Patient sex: M
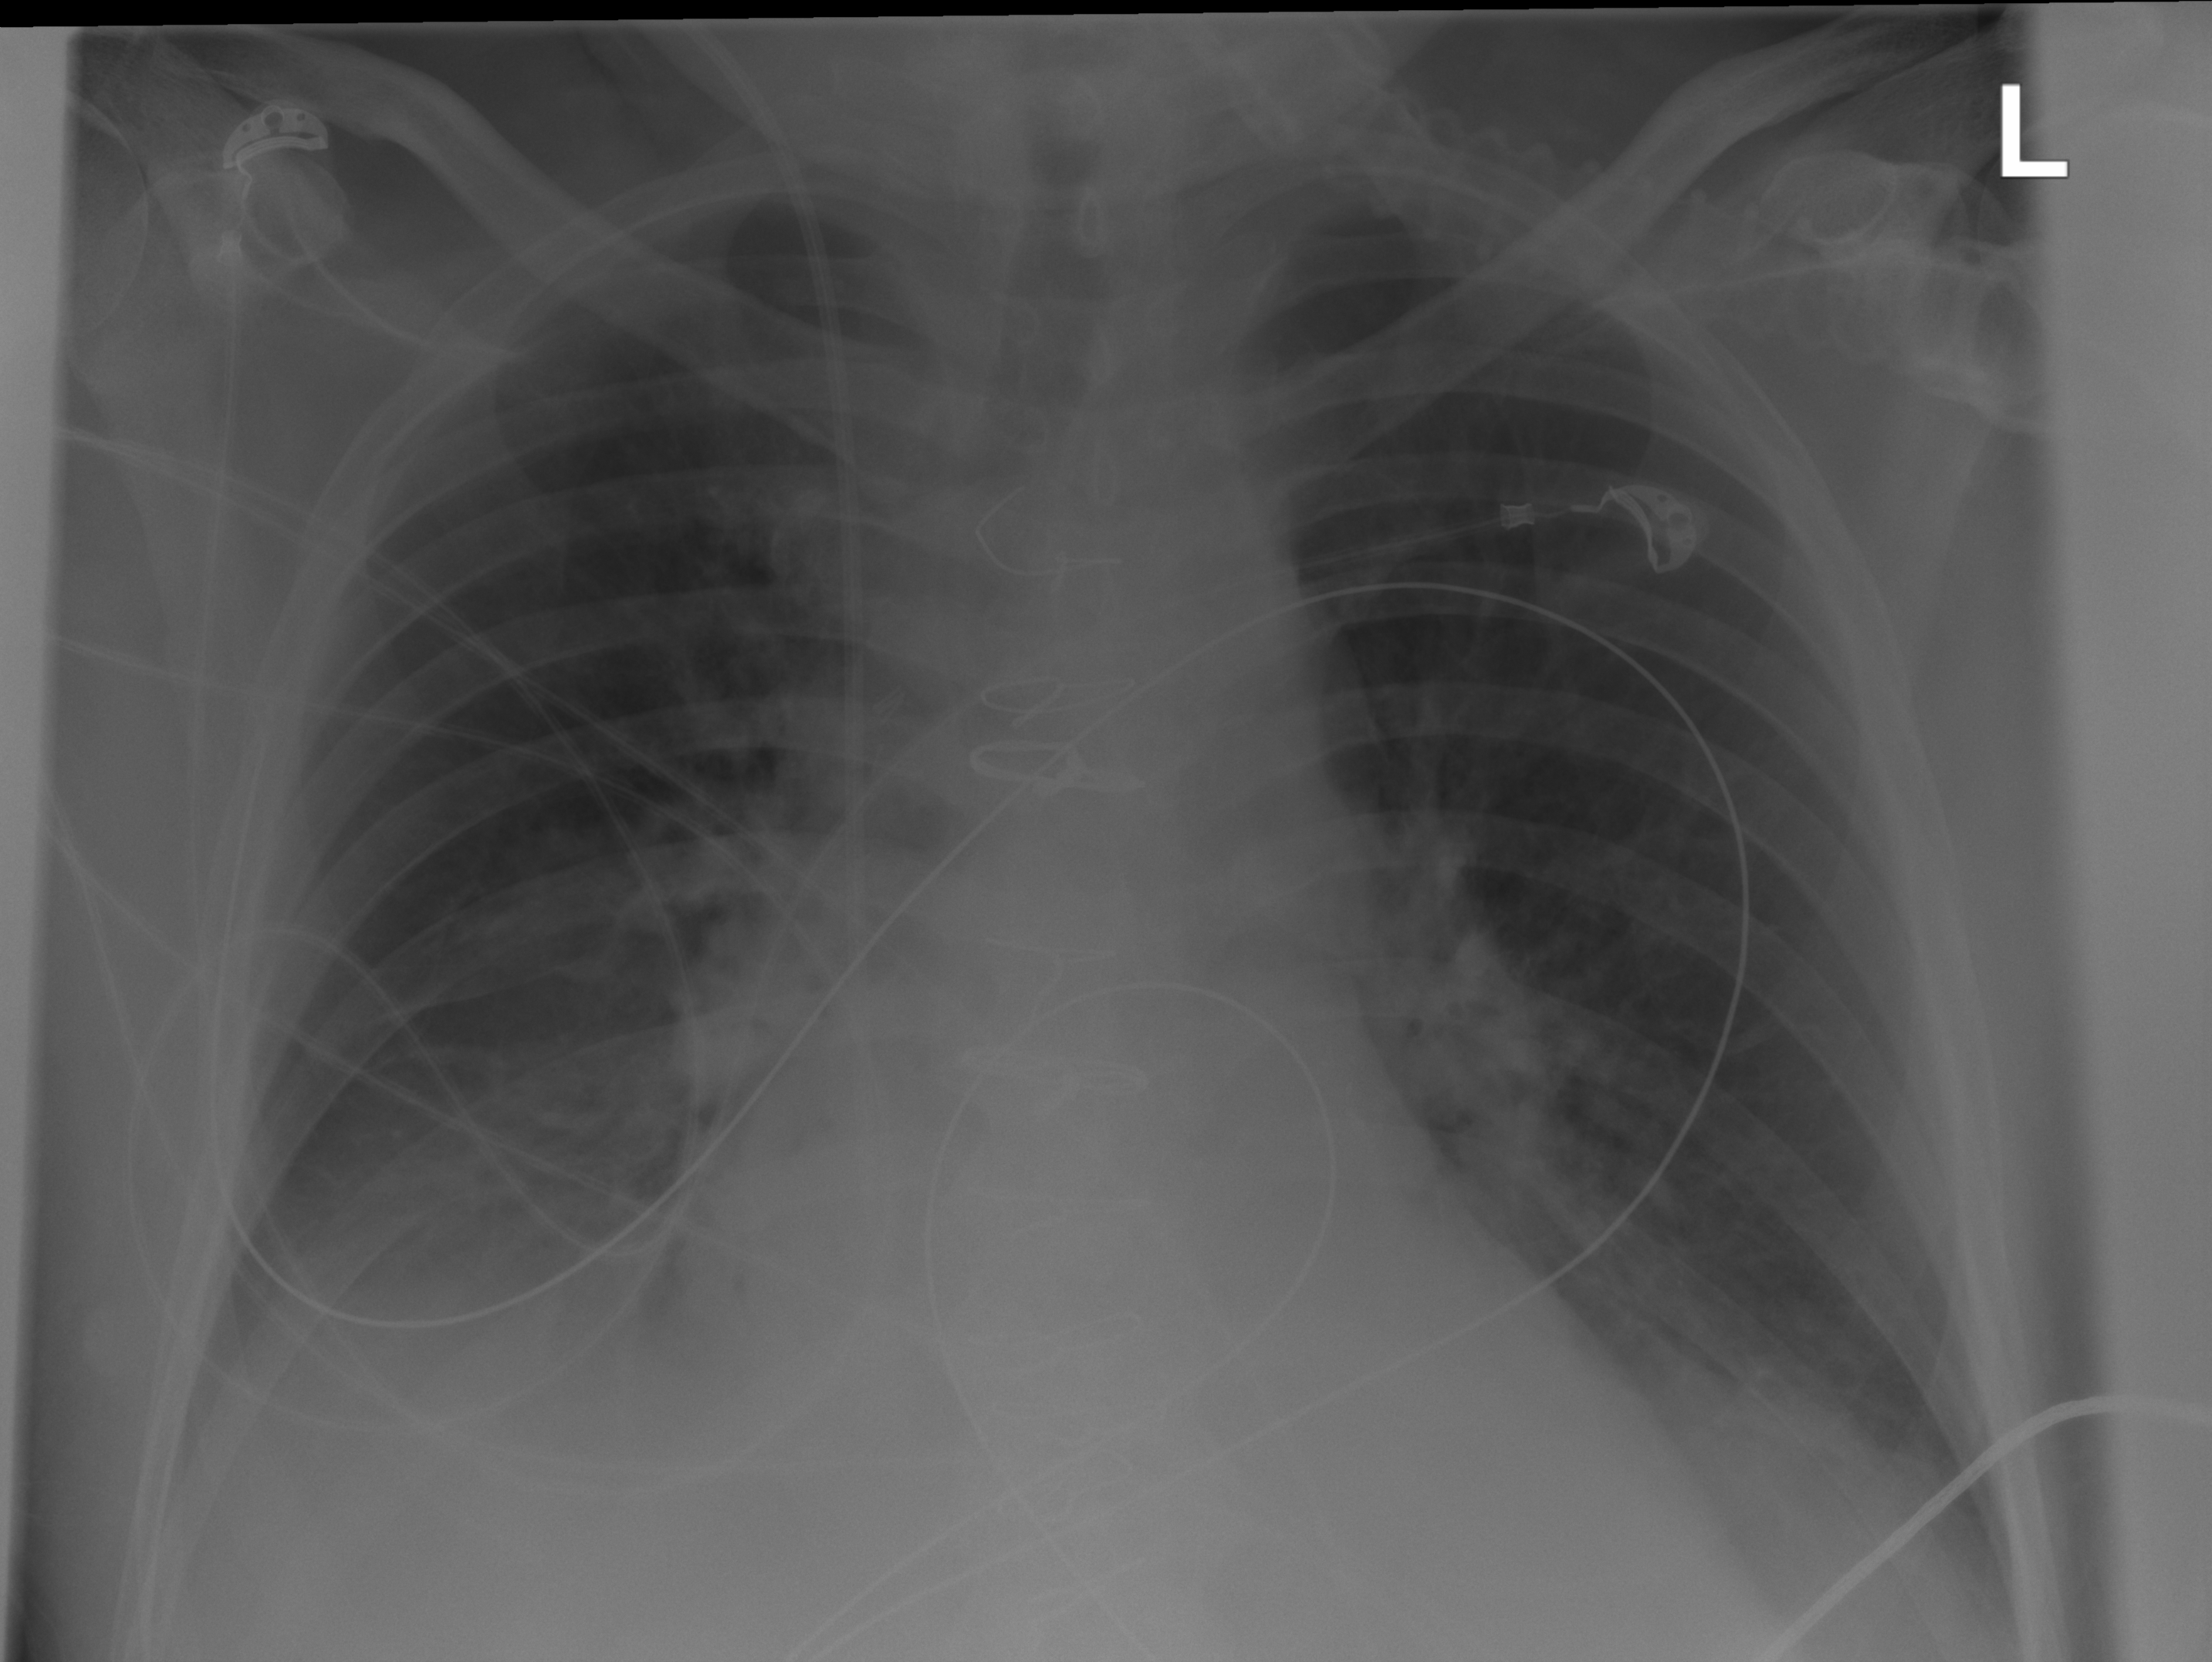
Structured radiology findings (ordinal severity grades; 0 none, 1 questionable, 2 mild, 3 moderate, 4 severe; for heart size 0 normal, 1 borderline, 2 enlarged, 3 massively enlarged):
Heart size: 0
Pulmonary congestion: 0
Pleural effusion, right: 3
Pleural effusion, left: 2
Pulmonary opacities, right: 2
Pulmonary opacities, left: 0
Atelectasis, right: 2
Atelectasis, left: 2